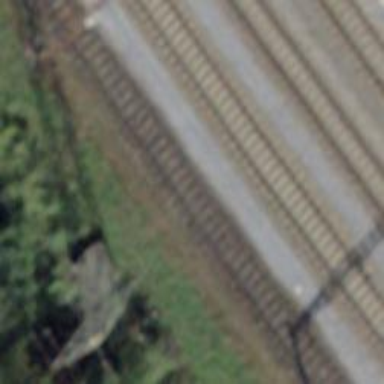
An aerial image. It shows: Siding railway line with electrified contact line for the trains.